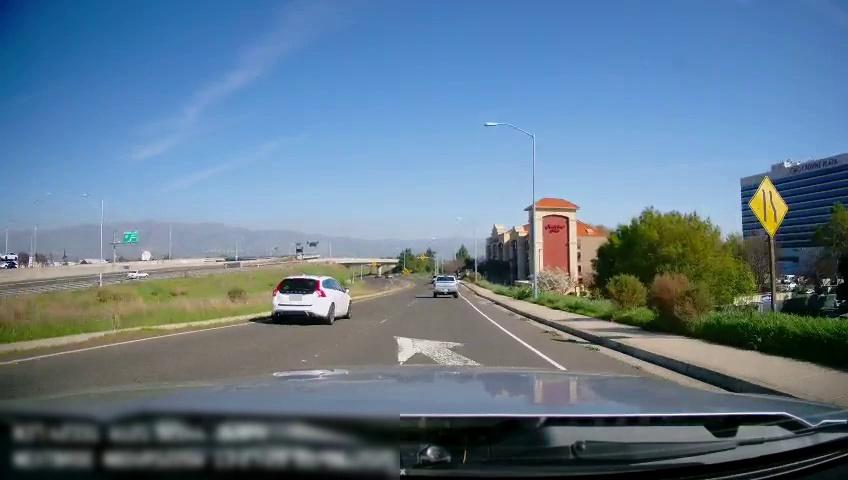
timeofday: Day
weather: Sunny
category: Drivable Space
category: Drivable Space
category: Drivable Space
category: Vehicles | SUV
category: Vehicles | Car
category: Vehicles | Truck
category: Lanes | Current Lane
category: Lanes | Current Lane
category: Lanes | Opposite Lane
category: Lanes | Alternate Lane
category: Traffic | Signs
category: Traffic | Signs